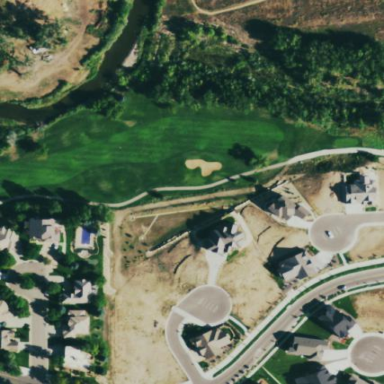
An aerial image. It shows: Rough area on grassy golf course.